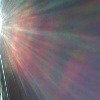
Label: sunburn